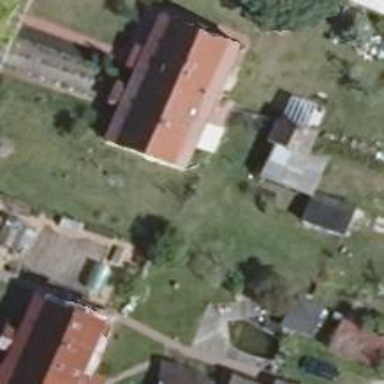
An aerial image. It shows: Gabled house with red roof oriented along its structure.